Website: apple
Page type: account-selection
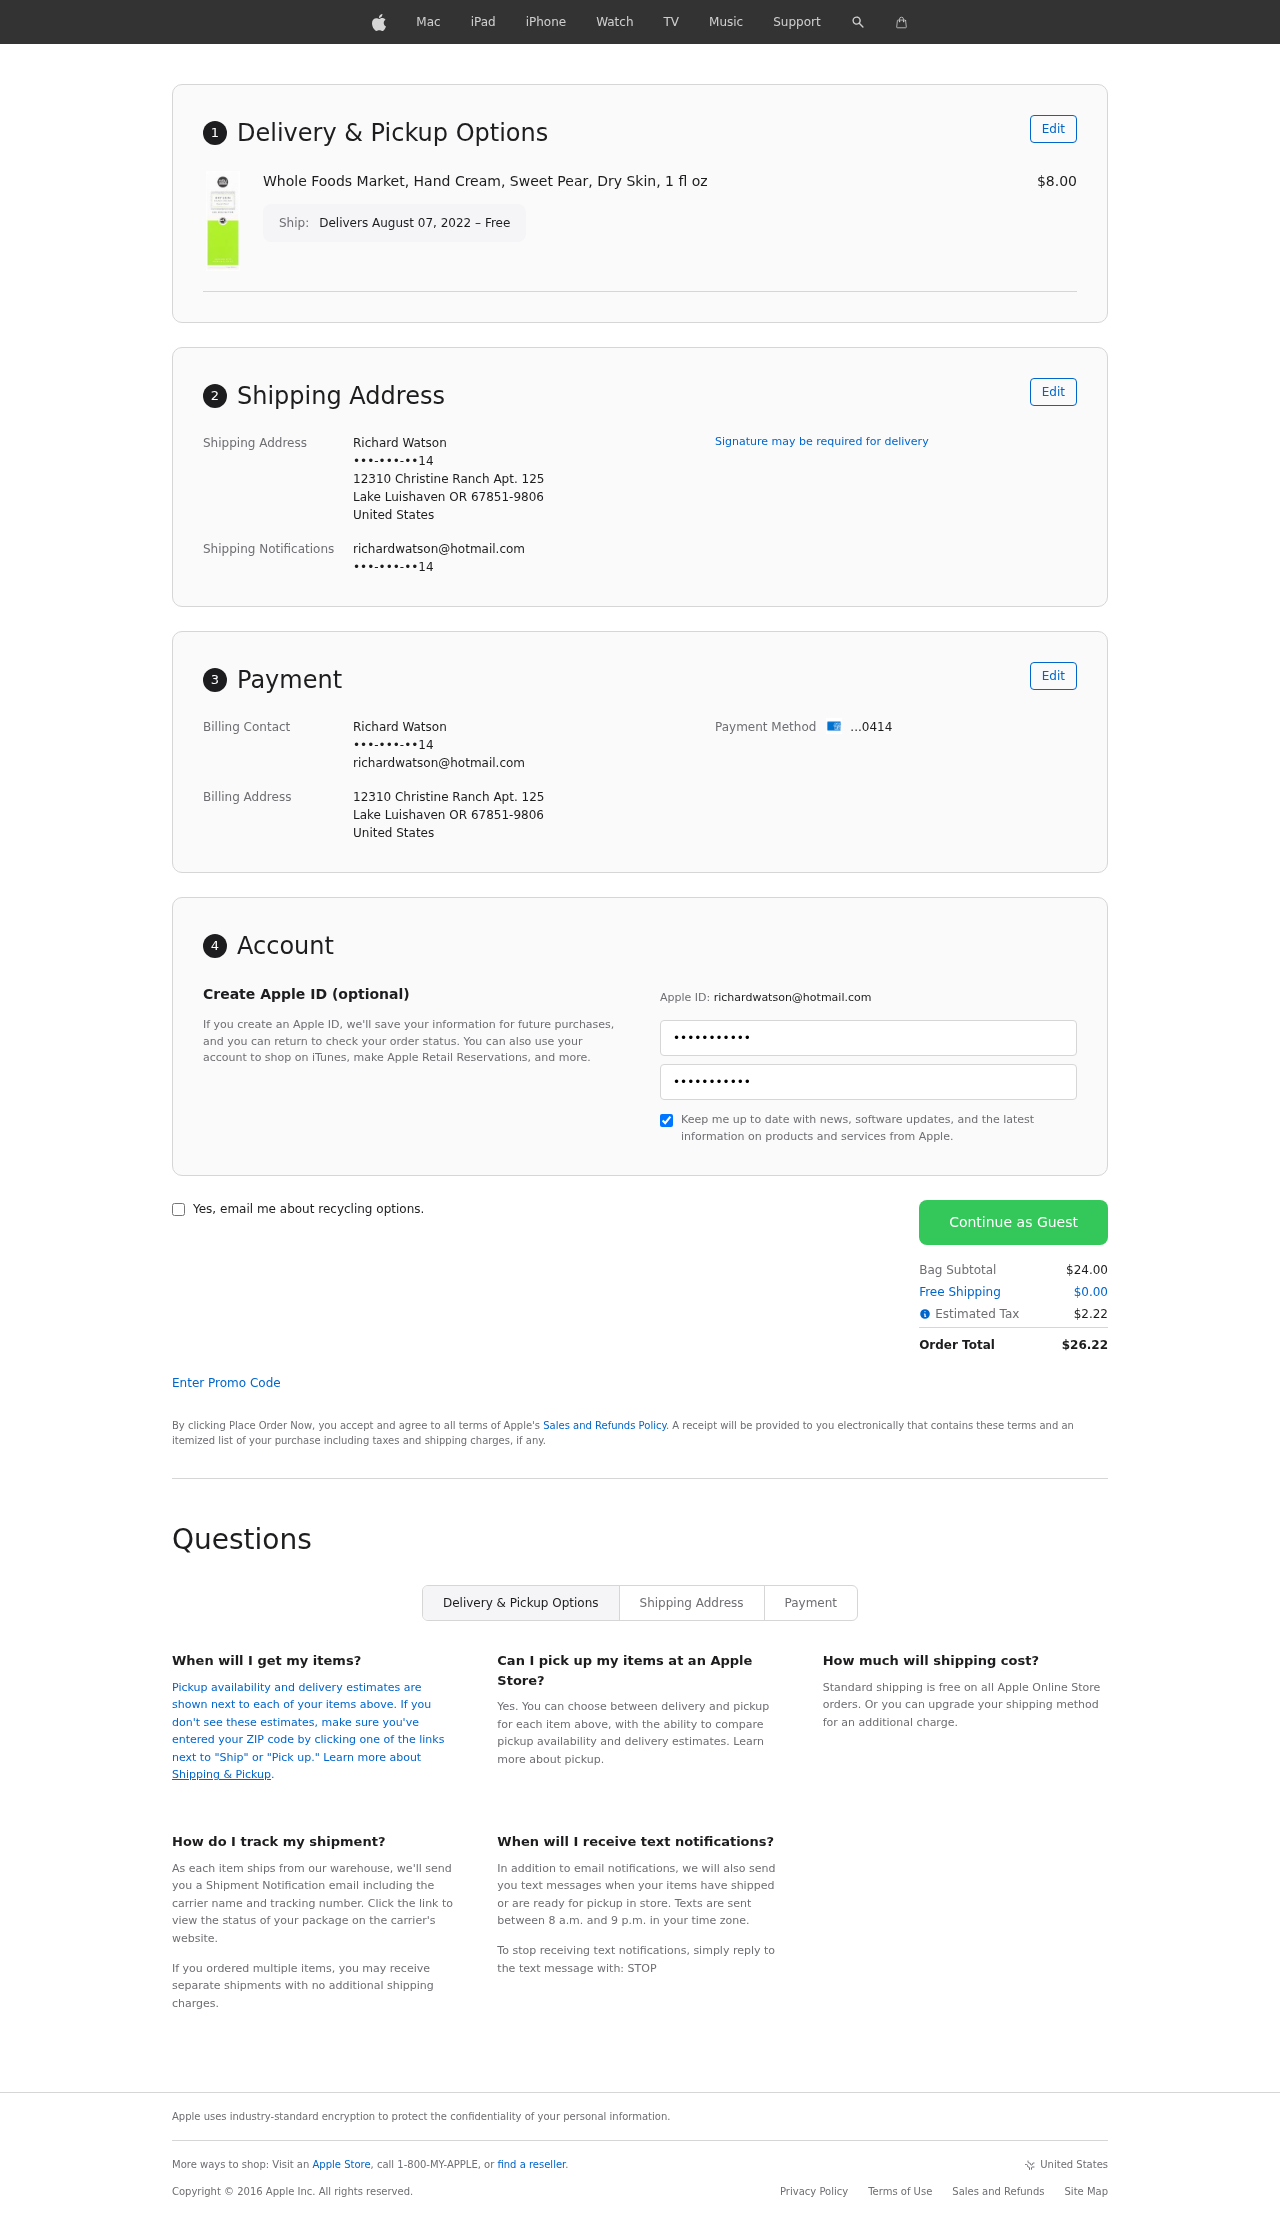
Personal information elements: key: PII_CARD_LAST4
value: ...0414
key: PII_CITY
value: Lake Luishaven
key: PII_COUNTRY
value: United States
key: PII_EMAIL
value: richardwatson@hotmail.com
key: PII_FULLNAME
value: Richard Watson
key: PII_PHONE
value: •••-•••-••14
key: PII_POSTCODE_FULL
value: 67851-9806
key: PII_POSTCODE_FULL
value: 67851
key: PII_STATE_ABBR
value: OR
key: PII_STREET
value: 12310 Christine Ranch Apt. 125
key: PII_PHONE2
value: •••-•••-••14
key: PII_FIRSTNAME
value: Richard
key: PII_LASTNAME
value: Watson
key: PII_FULLNAME2
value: Richard Watson
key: PII_FULLNAME3
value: Richard Watson
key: PII_FIRSTNAME2
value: Richard
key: PII_FIRSTNAME3
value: Richard
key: PII_LASTNAME2
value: Watson
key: PII_LASTNAME3
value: Watson
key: PII_FIRSTNAME_DERIVED
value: Richard
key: PII_LASTNAME_DERIVED
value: Watson
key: PII_FULLNAME_DERIVED
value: Richard Watson
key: PII_NAME_FULL_DERIVED
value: Richard Watson
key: PII_PHONE3
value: •••-•••-••14
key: PII_EMAIL2
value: richardwatson@hotmail.com
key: PII_EMAIL3
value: richardwatson@hotmail.com
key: PII_POSTCODE
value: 67851
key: PII_POSTCODE_EXT
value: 9806
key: PII_POSTCODE_NUMERIC
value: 67851
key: PII_POSTCODE_EXT_NUMERIC
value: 9806
Product elements: key: PRODUCT1_NAME
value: Whole Foods Market, Hand Cream, Sweet Pear, Dry Skin, 1 fl oz
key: PRODUCT1_PRICE
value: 8
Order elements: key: ORDER_DELIVERY_DATE
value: Delivers August 07, 2022 – Free
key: ORDER_SUBTOTAL
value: $24.00
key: ORDER_SHIPPING_COST
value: $0.00
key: ORDER_TAX
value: $2.22
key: ORDER_TOTAL
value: $26.22